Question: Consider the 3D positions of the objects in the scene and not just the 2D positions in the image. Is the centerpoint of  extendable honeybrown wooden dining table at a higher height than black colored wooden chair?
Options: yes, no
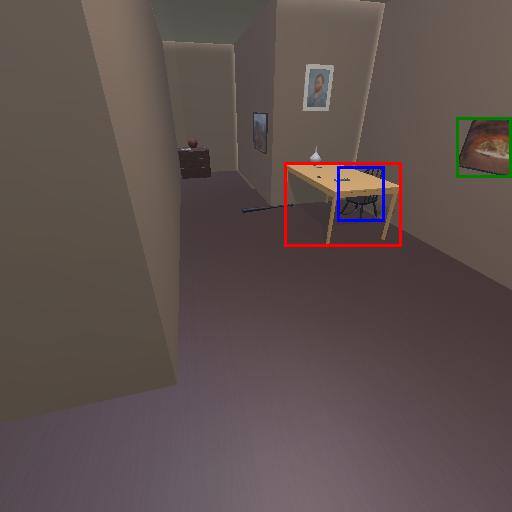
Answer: yes